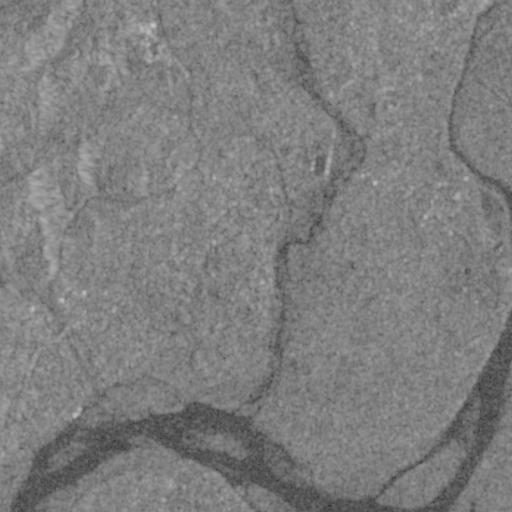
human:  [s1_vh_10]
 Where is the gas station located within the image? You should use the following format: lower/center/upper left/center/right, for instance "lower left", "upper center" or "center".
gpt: The gas station is located in the lower left of the image.
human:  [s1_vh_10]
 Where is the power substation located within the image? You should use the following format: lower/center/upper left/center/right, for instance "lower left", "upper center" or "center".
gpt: The power substation is located in the lower left of the image.
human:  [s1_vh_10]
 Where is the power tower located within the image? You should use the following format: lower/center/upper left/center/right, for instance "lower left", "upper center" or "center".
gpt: There is no power tower in the image.

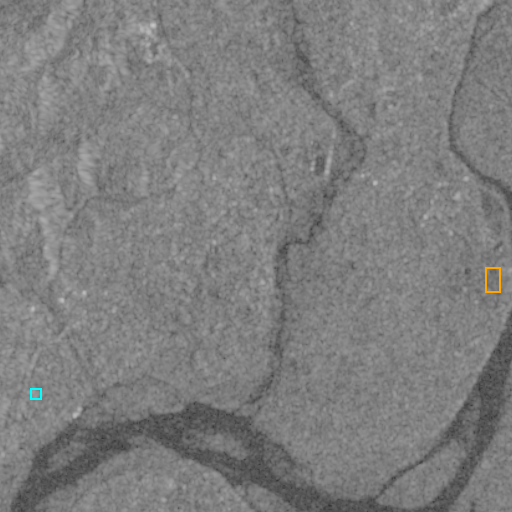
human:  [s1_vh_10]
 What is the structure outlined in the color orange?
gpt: The structure outlined in orange is a park.
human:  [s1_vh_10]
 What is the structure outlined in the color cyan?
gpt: The structure outlined in cyan is a power substation.
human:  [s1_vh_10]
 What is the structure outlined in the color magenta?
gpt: There is no magenta outline.